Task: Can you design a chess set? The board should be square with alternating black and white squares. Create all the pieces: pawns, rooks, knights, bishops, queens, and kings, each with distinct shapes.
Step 2074:
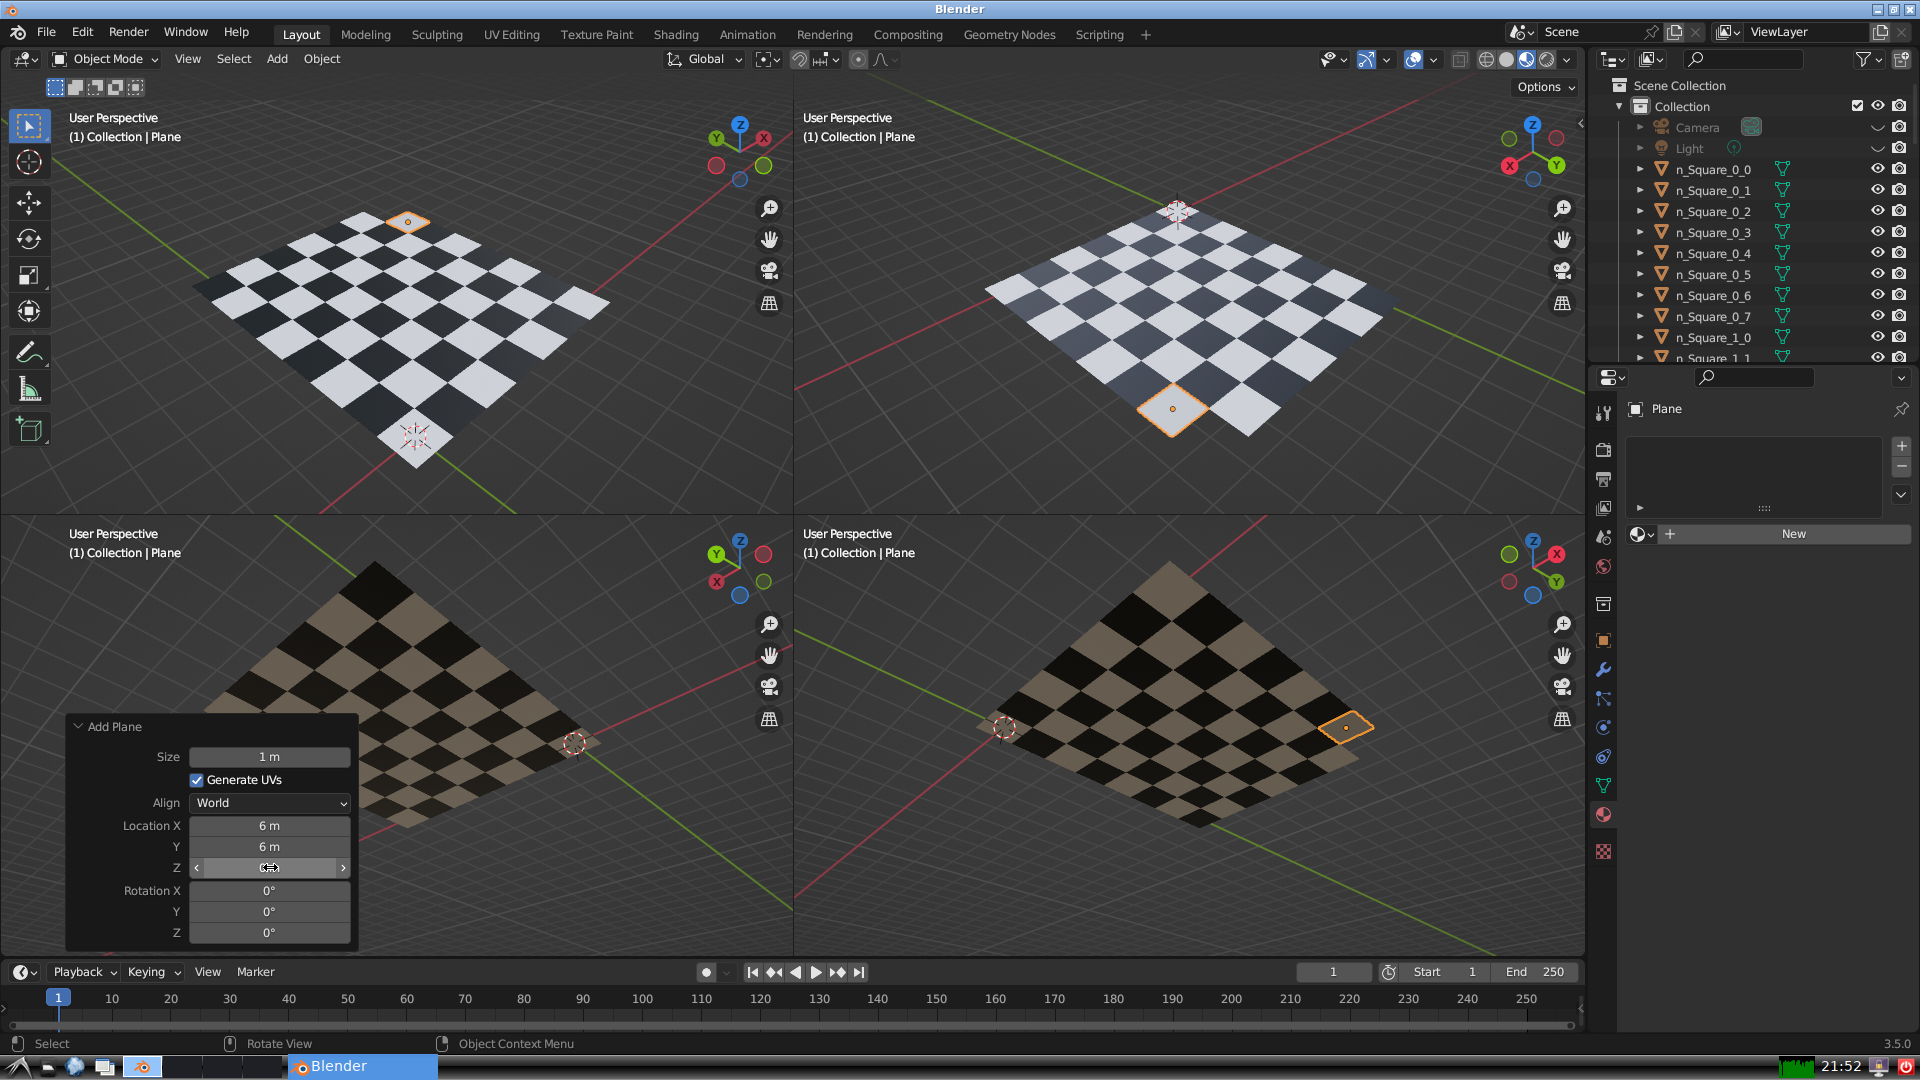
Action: {"mouse_move": [960, 540]}